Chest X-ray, PA view. Patient: 40 years old, sex M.
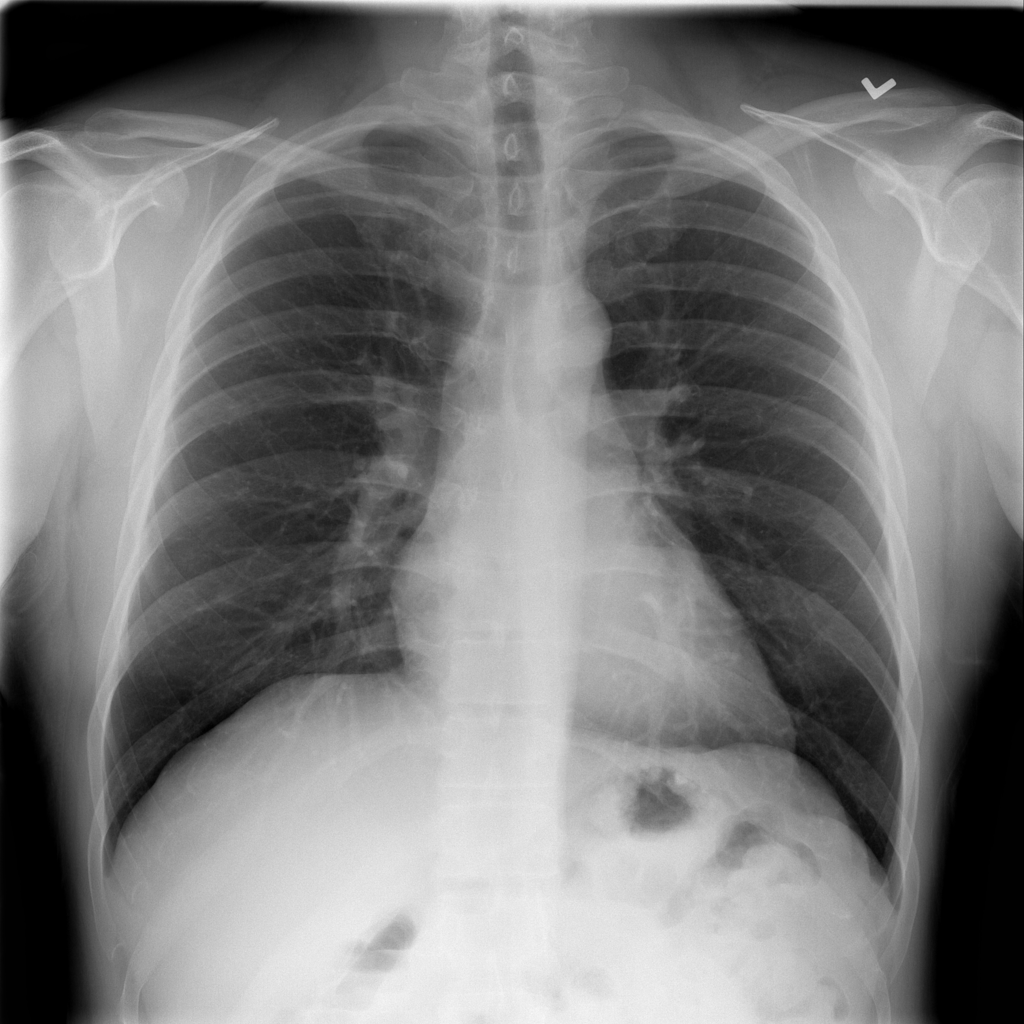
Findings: No Finding